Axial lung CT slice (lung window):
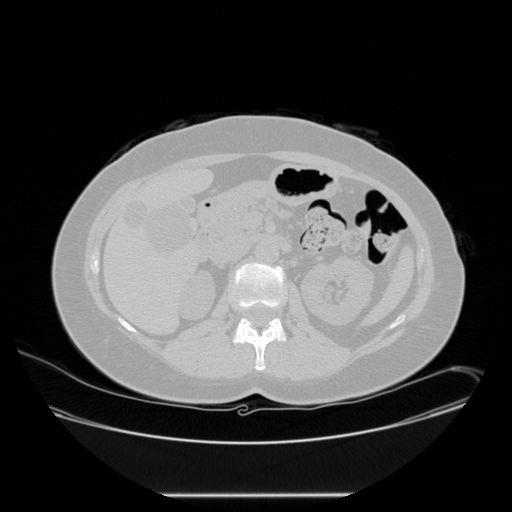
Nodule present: no